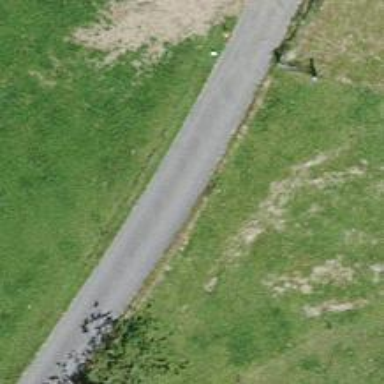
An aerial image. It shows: Unclassified road.